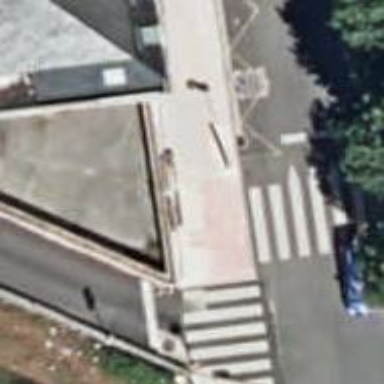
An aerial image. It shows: Marked footway crossing with visible markings.